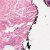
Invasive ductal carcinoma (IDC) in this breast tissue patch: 0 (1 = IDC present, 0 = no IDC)